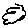
Label: cloud